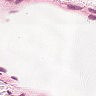
Metastatic tissue present: no